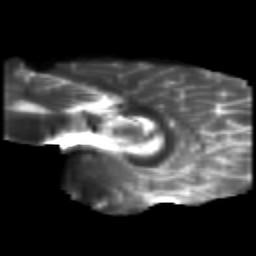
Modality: T2w
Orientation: sagittal
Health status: healthy
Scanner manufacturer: siemens
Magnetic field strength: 3 T
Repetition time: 10 s
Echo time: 0.092 s